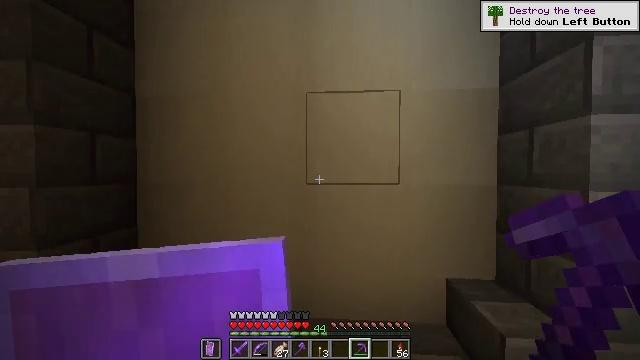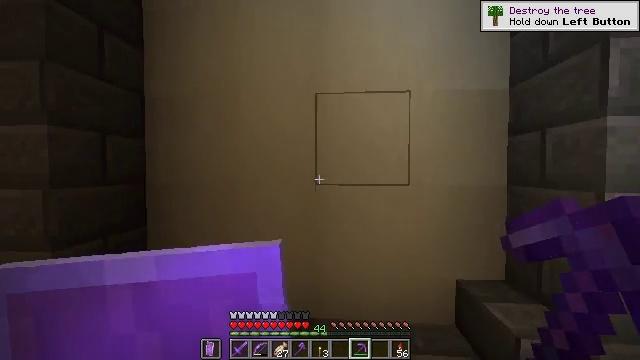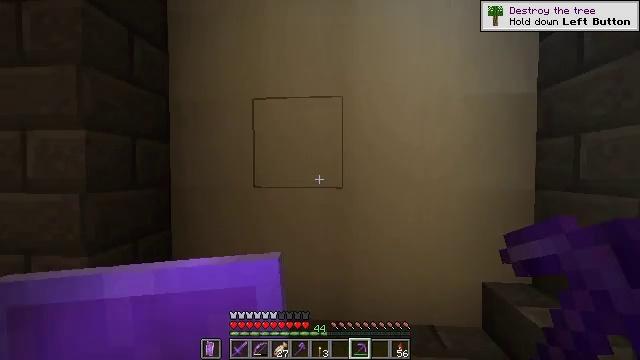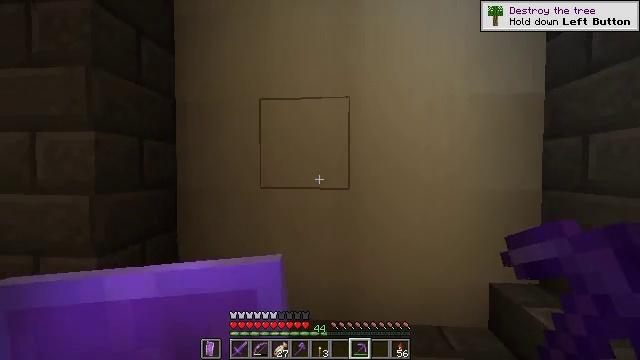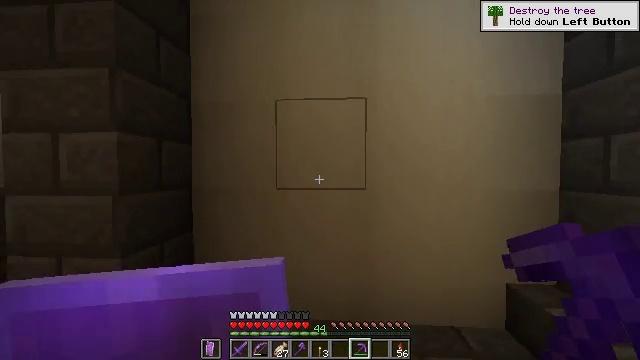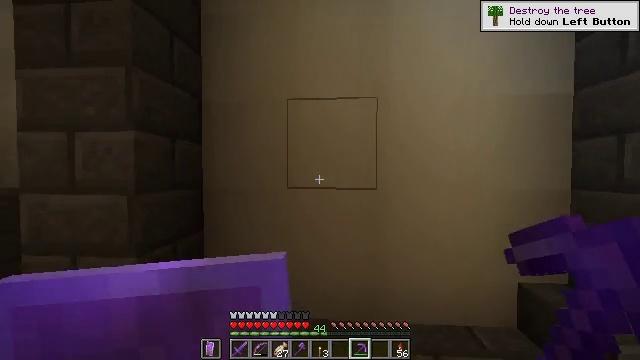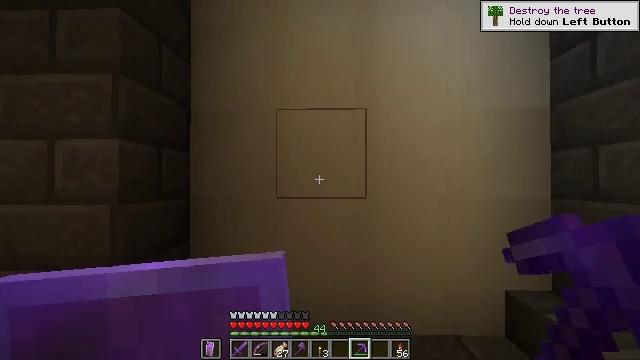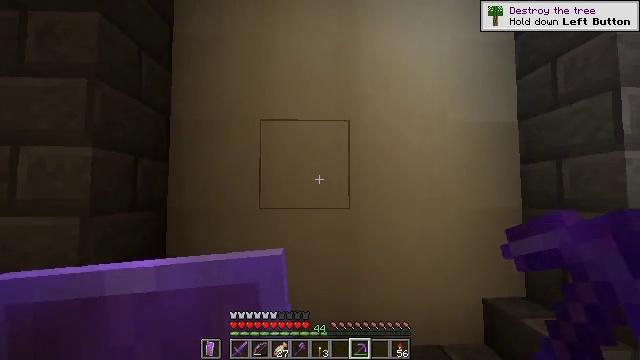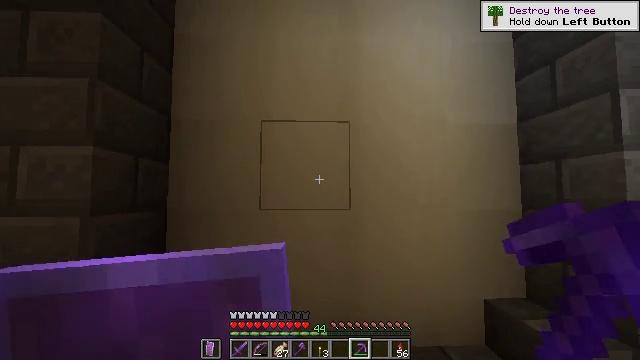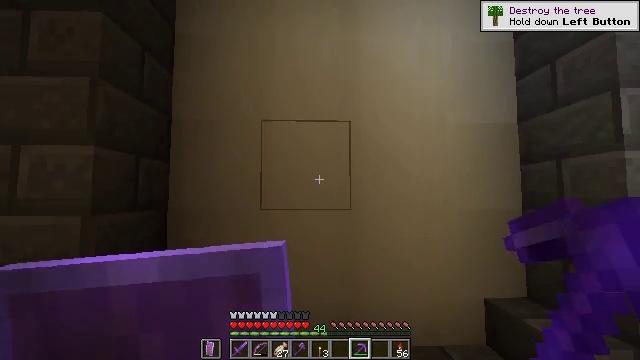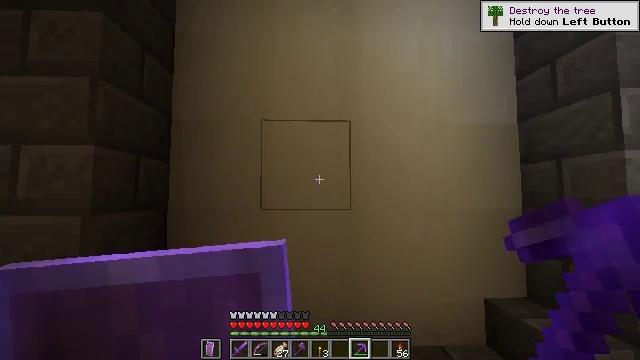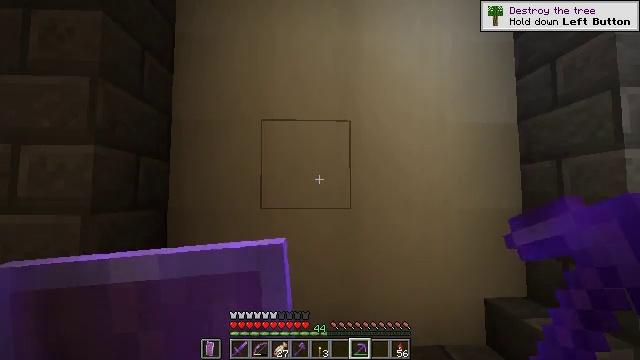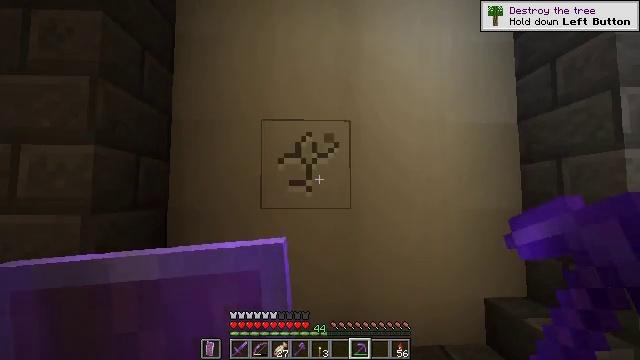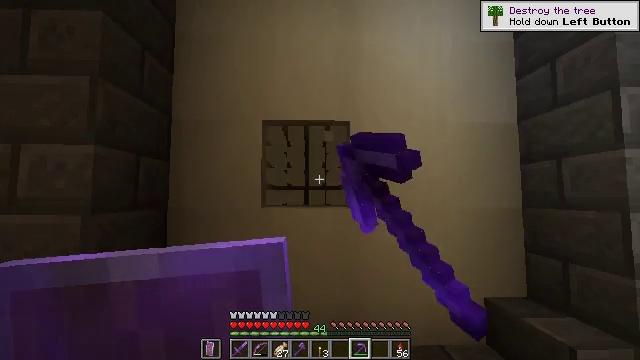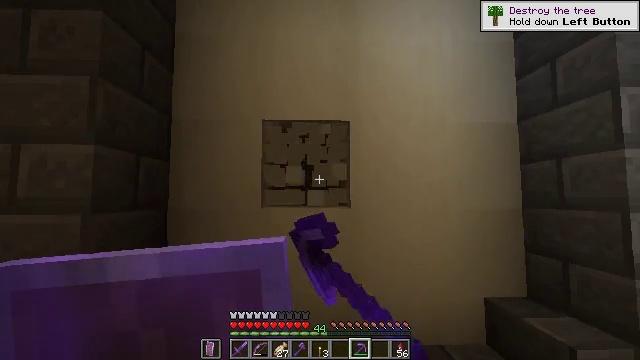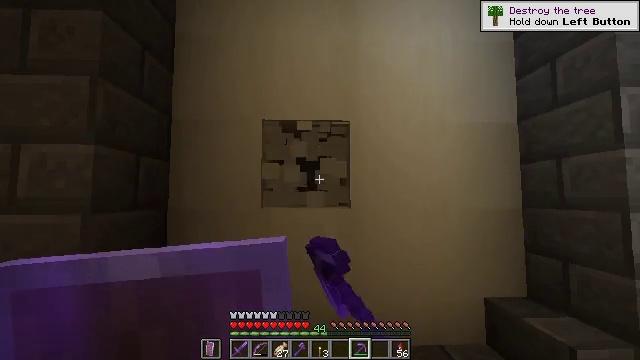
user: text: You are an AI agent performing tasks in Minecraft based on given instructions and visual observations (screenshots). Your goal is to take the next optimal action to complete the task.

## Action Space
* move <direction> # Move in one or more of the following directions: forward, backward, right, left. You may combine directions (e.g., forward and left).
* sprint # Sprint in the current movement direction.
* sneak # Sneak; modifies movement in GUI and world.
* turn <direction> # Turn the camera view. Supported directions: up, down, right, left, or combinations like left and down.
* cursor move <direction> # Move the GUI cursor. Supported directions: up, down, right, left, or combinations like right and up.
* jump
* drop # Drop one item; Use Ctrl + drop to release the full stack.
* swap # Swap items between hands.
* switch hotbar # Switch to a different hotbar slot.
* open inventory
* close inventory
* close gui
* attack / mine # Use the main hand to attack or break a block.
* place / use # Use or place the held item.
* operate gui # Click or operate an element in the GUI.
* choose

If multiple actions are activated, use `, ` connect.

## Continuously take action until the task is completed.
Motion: motion action
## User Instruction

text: Use a pickaxe to mine the bone block.
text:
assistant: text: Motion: move left
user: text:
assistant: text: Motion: move left
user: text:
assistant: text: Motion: move left
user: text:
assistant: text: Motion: no_op
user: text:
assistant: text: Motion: no_op
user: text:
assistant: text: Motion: turn right and up
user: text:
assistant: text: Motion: turn right and up
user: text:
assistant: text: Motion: no_op
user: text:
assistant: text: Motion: no_op
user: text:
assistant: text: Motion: no_op
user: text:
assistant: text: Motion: no_op
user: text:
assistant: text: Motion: attack / mine
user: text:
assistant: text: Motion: attack / mine
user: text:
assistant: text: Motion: attack / mine
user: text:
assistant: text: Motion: attack / mine
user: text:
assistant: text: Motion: attack / mine
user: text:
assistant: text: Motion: no_op
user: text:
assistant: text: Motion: no_op
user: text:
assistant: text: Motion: no_op
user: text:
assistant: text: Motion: turn right
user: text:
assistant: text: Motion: turn right and down
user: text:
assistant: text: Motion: turn right
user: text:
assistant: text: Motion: no_op
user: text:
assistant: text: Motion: no_op
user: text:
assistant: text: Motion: no_op
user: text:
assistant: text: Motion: attack / mine
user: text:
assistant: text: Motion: attack / mine
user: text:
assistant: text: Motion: attack / mine
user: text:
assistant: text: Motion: attack / mine
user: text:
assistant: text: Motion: attack / mine